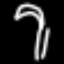
Label: palm tree